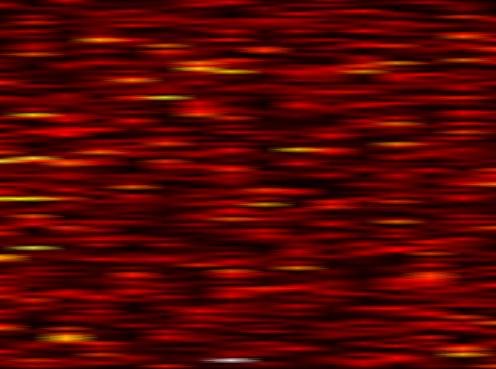
Label: UFMC